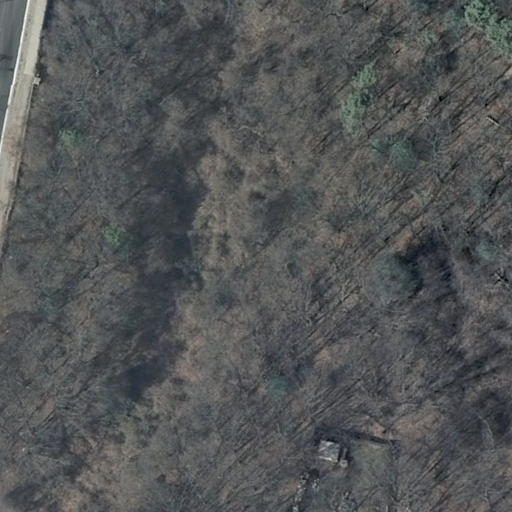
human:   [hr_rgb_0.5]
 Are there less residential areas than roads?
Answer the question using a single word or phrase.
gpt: no

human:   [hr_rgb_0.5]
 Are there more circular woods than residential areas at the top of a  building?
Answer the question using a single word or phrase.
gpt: no

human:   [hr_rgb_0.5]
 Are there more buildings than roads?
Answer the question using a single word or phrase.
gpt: no

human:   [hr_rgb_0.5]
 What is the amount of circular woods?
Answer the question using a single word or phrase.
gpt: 0

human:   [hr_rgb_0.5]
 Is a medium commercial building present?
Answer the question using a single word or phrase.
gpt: no

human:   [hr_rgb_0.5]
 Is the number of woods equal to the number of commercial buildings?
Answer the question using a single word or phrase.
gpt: no

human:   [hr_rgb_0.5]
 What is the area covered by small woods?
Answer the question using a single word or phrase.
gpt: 0m2

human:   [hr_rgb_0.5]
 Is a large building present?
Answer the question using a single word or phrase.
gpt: no

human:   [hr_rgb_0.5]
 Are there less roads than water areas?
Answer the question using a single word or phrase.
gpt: no

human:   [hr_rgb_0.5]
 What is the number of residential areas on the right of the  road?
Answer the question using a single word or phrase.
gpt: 1

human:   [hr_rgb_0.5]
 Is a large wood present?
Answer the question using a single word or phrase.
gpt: yes

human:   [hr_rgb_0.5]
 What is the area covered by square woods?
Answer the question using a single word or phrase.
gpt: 0m2

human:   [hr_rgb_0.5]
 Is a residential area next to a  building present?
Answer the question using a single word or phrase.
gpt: no

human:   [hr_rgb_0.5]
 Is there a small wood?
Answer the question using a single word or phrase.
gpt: no

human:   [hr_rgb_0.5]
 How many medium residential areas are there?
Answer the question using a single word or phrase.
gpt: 0

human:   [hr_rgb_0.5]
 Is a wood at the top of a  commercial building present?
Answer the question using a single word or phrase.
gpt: no

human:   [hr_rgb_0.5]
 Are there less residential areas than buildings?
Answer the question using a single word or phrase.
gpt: no

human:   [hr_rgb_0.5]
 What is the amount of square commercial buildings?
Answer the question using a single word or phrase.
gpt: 0

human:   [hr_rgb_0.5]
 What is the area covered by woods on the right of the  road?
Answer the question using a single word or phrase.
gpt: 10599m2

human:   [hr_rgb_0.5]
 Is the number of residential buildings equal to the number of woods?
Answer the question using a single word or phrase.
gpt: no

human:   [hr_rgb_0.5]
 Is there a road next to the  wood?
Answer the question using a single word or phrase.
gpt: yes

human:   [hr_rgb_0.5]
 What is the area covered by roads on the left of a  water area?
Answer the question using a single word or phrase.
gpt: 0m2

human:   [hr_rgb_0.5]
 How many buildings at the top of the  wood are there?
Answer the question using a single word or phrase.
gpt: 0

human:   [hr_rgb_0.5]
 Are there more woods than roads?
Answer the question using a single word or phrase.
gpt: no

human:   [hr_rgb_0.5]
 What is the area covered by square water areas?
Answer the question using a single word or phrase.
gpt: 0m2

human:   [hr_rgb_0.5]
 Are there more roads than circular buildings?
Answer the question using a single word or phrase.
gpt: yes

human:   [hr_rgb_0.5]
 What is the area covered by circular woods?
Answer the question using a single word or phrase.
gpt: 0m2

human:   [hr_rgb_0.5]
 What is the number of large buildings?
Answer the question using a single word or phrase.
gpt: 0

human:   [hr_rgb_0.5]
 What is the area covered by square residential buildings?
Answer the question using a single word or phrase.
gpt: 0m2

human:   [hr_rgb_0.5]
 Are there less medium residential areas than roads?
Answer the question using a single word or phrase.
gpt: yes

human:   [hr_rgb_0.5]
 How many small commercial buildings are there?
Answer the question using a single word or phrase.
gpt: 0

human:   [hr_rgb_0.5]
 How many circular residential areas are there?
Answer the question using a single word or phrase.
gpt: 0

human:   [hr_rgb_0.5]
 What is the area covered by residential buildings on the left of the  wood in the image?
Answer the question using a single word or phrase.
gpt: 0m2

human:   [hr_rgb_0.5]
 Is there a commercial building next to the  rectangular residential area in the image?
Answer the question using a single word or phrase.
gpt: no

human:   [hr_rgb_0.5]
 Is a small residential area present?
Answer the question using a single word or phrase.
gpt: no

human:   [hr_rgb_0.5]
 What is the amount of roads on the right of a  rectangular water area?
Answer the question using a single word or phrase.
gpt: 0